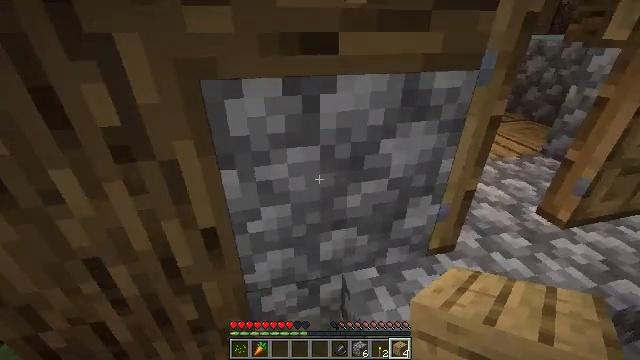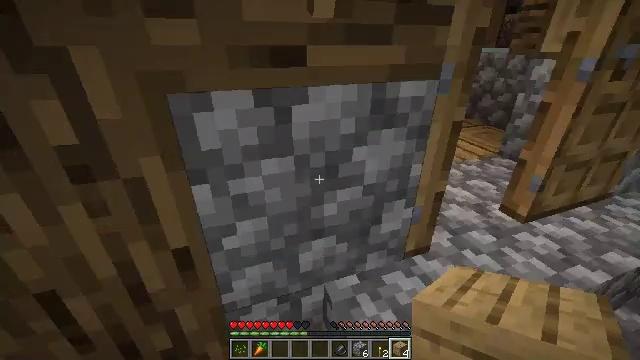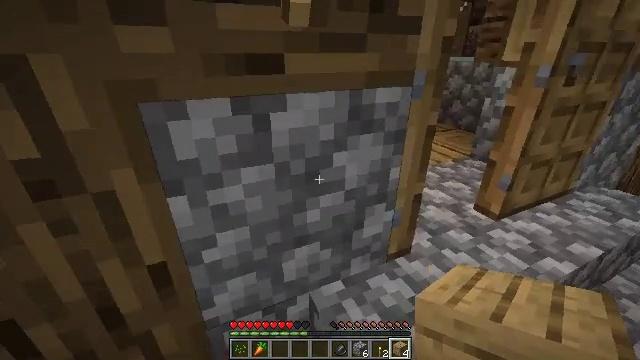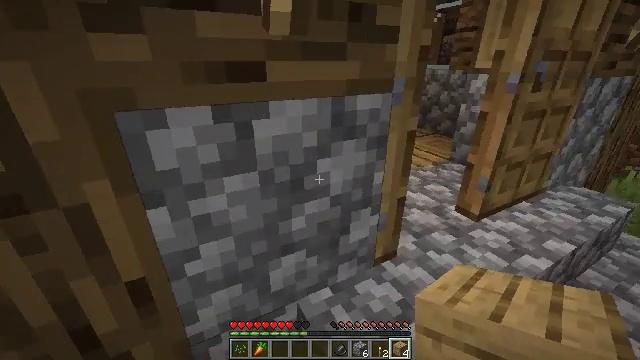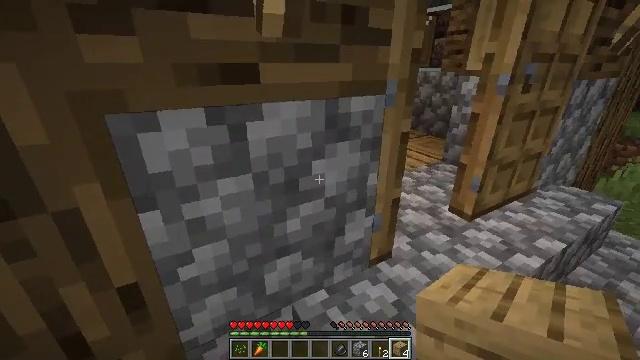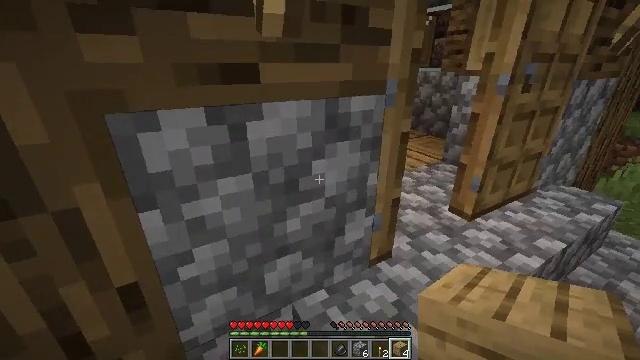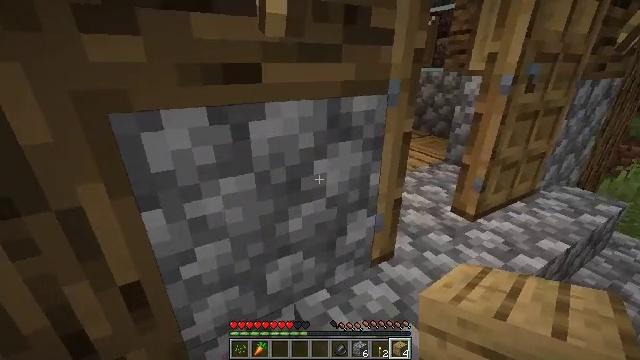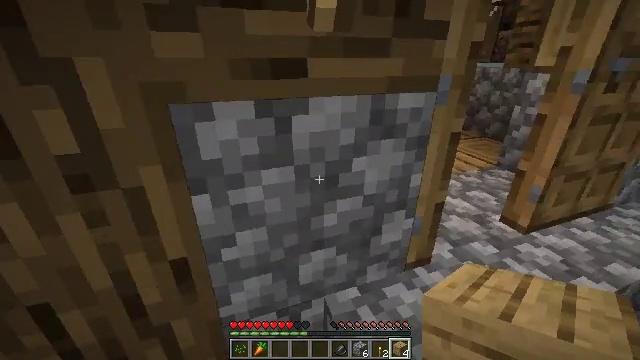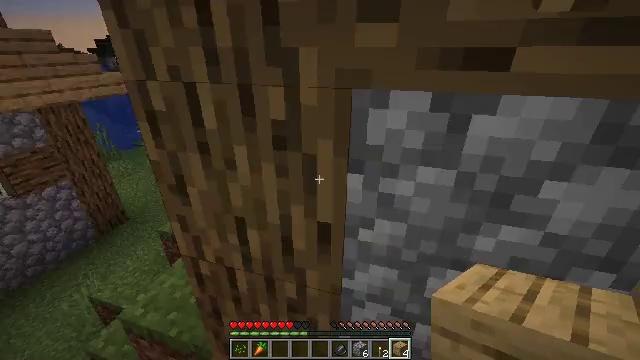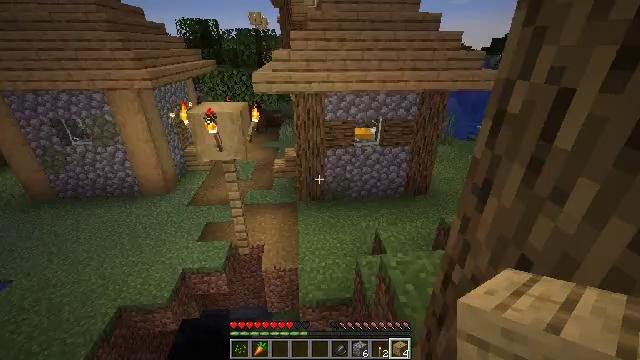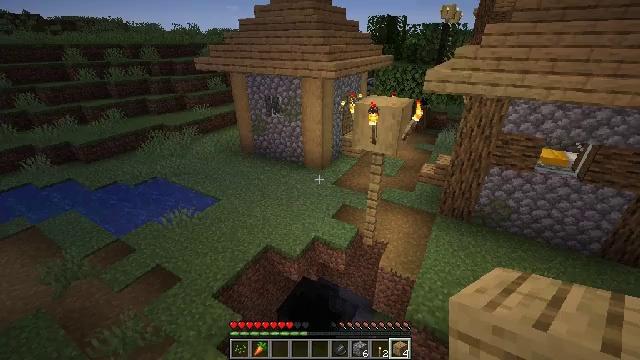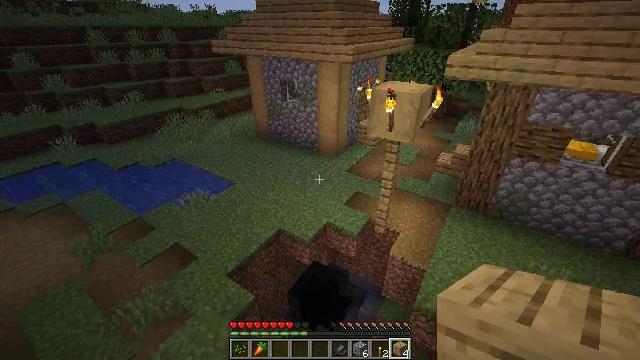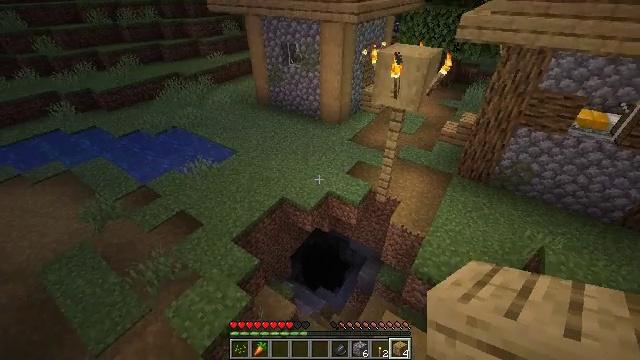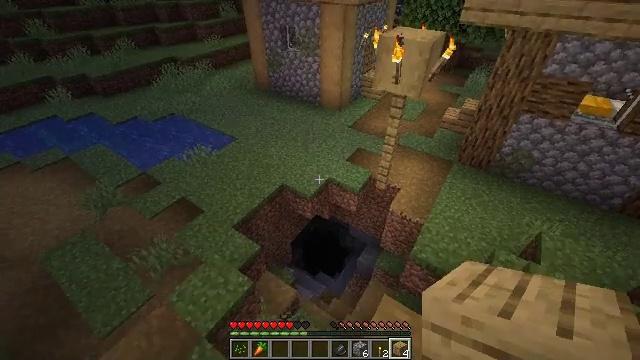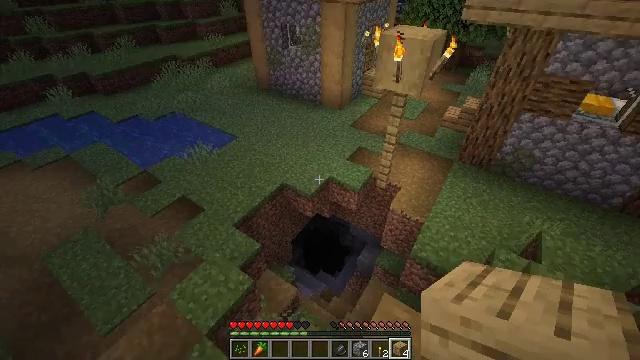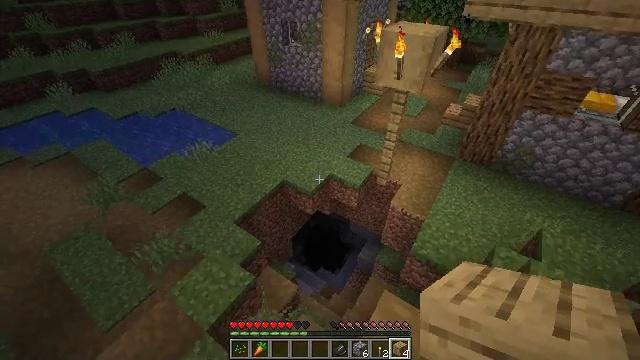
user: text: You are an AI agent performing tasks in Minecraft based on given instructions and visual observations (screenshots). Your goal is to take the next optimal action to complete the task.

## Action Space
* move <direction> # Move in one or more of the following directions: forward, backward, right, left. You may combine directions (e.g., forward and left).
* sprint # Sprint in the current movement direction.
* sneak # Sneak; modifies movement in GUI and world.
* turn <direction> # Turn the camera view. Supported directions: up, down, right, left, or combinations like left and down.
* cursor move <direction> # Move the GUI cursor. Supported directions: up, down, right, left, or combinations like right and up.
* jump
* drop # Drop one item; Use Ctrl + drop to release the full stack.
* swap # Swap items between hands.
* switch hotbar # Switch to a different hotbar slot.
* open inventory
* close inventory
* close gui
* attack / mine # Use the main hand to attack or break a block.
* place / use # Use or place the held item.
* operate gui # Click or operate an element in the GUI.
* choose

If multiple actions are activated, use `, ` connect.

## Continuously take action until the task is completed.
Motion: motion action
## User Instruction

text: Retrieve the stripped oak log.
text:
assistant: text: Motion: turn right and up
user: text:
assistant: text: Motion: turn right and up
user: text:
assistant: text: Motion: turn right and up
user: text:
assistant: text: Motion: turn right
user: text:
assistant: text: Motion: no_op
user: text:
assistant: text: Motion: no_op
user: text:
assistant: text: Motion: turn left
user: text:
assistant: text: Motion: turn left and down
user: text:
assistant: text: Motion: turn left
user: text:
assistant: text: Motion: turn left
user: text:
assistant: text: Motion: turn left and down
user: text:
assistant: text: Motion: turn down
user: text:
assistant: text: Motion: turn down
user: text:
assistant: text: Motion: no_op
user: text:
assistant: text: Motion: no_op
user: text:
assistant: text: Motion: turn down
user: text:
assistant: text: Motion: turn left
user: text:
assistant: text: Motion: turn left
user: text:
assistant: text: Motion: turn left and down
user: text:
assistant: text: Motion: turn left and down
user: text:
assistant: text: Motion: move left, turn left and down
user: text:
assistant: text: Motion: move left, turn left and down
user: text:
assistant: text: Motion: move left, turn left
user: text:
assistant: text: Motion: move left
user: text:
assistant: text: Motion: move forward and move left, turn right and up
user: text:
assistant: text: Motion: move forward and move left, turn right and up
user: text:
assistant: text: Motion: move forward
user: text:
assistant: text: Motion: move forward
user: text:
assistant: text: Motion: move forward, turn right and up
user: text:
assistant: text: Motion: move forward, turn right and up